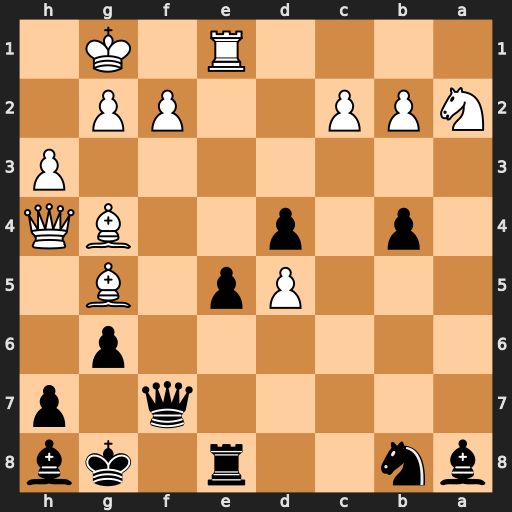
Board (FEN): bn2r1kb/5q1p/6p1/3Pp1B1/1p1p2BQ/7P/NPP2PP1/4R1K1
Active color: b
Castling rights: -
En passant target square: -
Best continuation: Qxd5 Qg3 Qxa2